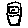
Label: line